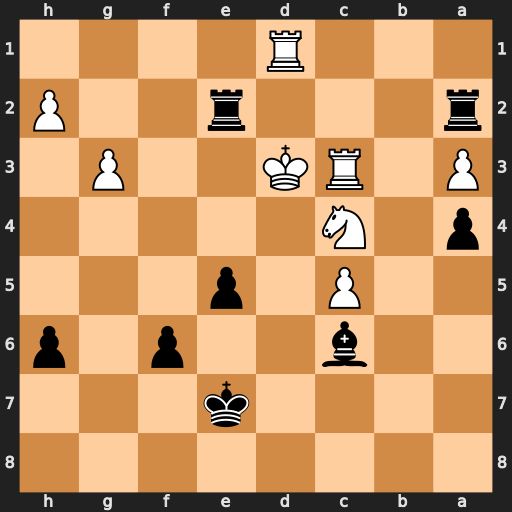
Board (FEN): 8/4k3/2b2p1p/2P1p3/p1N5/P1RK2P1/r3r2P/3R4
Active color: b
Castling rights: -
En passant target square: -
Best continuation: Be4#